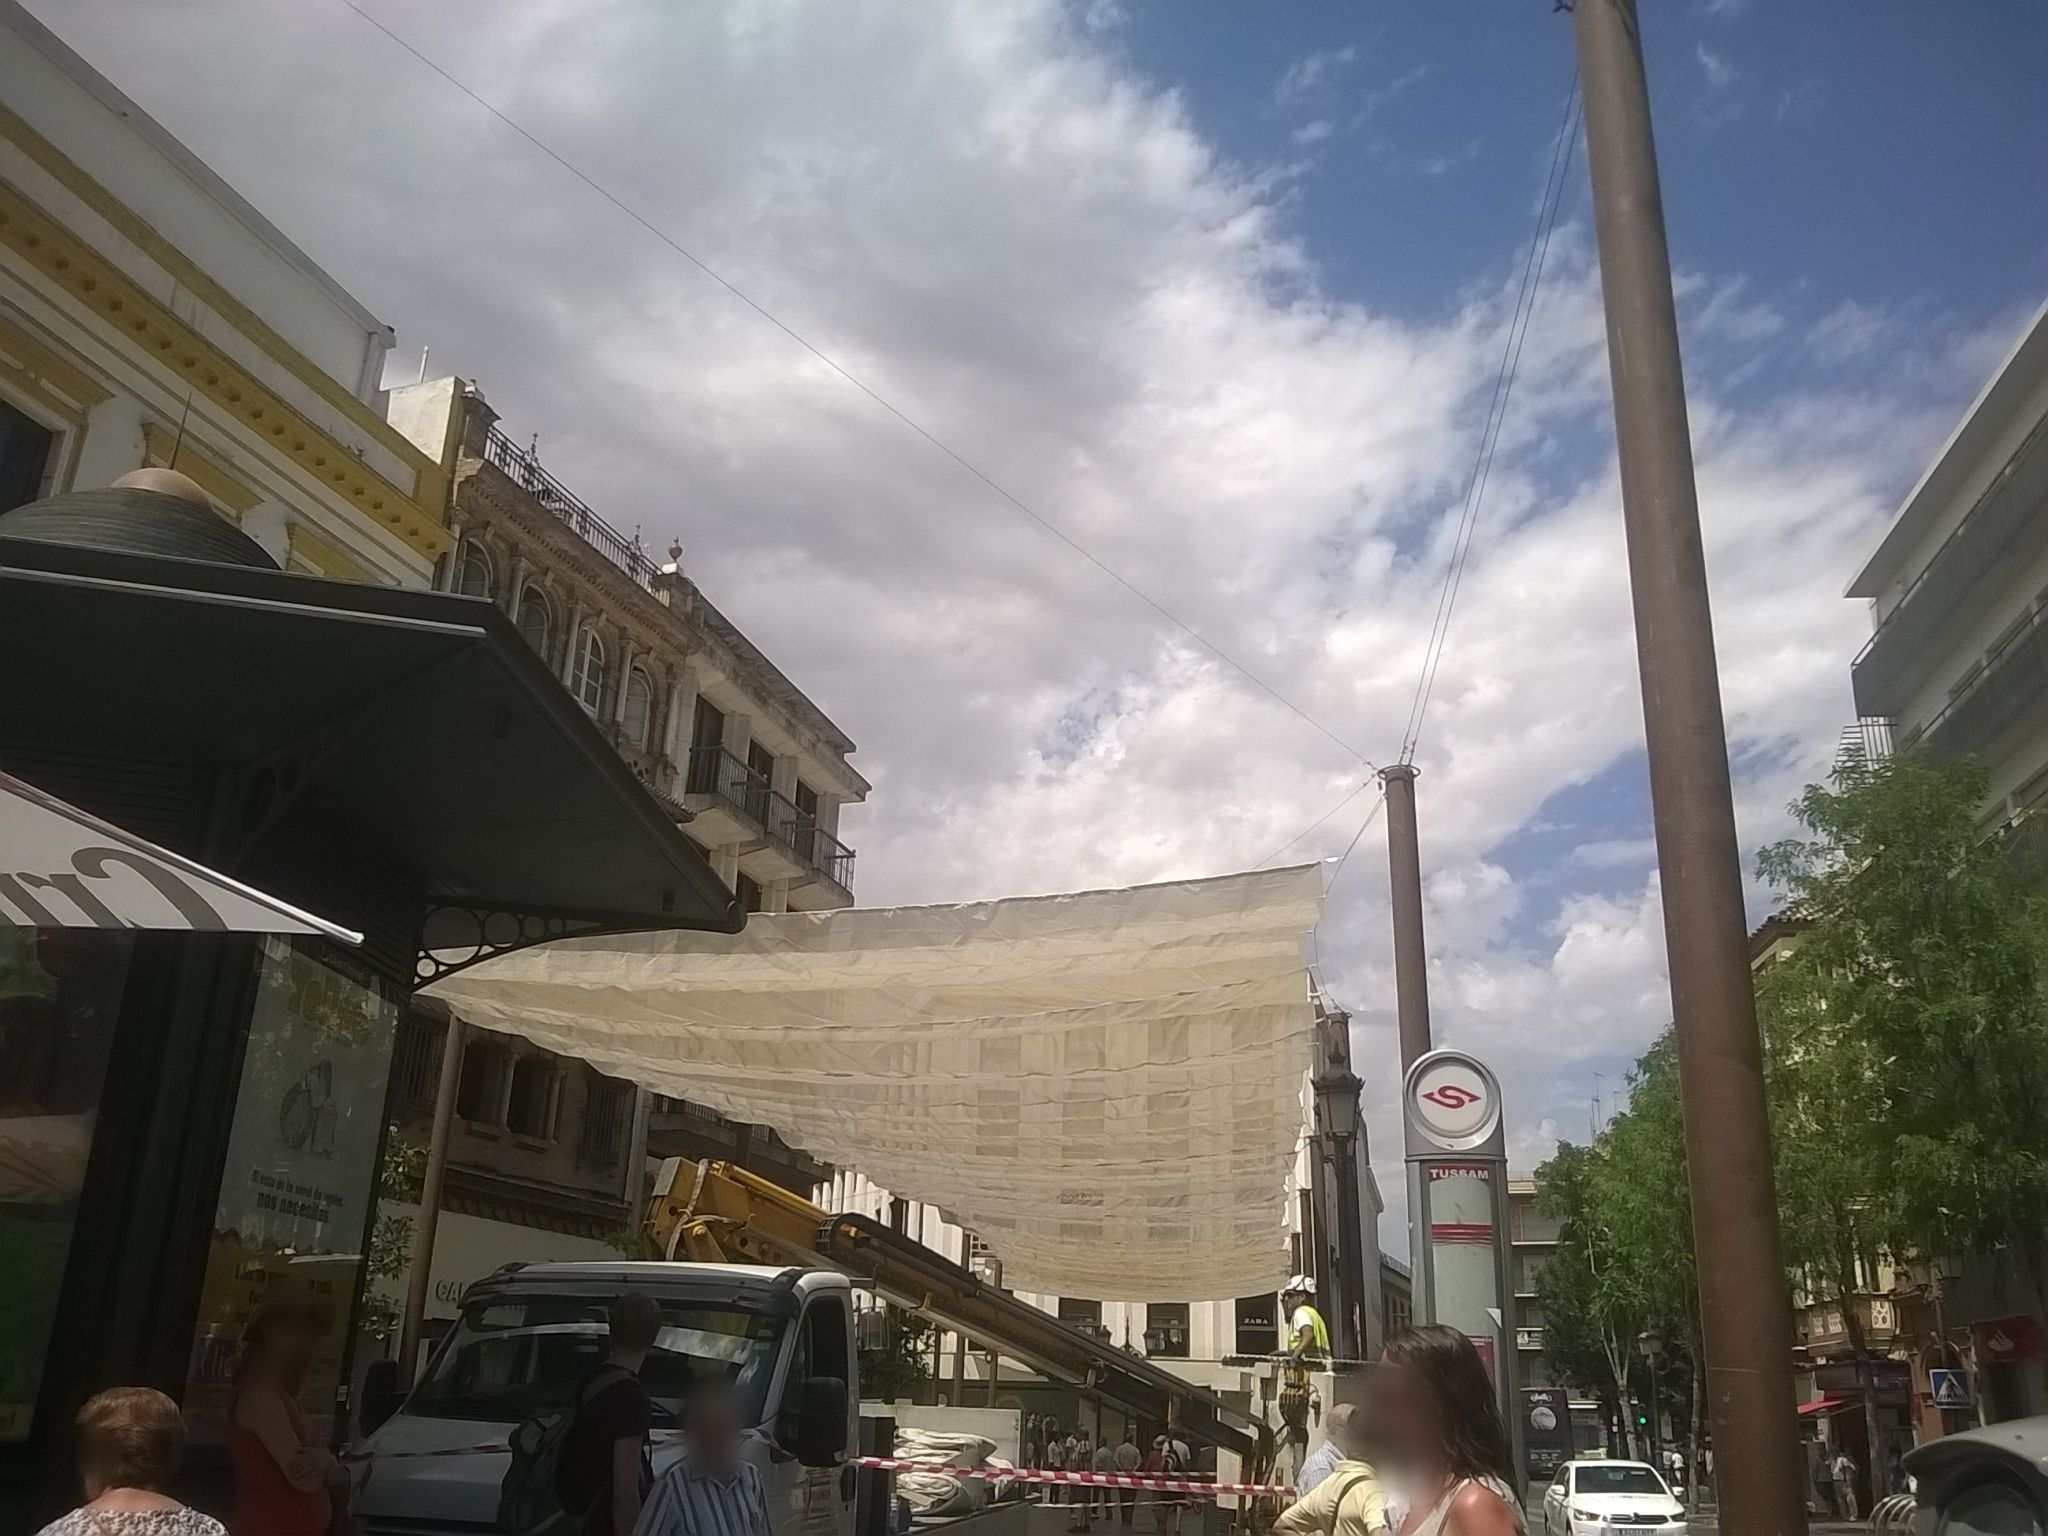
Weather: clear
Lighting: day
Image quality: good
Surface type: walking surface
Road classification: living_street
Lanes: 1
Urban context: urban centre
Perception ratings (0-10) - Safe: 3.04, Lively: 8.48, Beautiful: 5, Boring: 3.6, Depressing: 5.16, Wealthy: 4.11